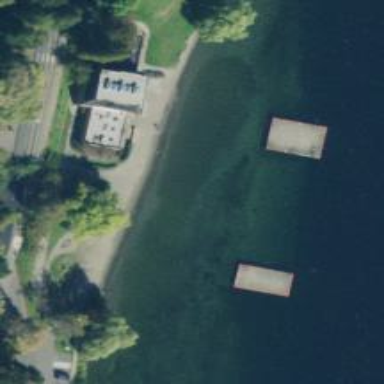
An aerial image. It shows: Lifeguard station.